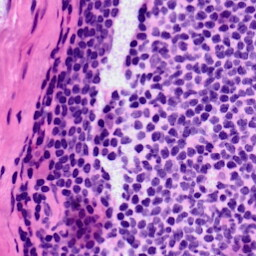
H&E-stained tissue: LymphNode